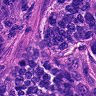
Metastatic tissue present: yes